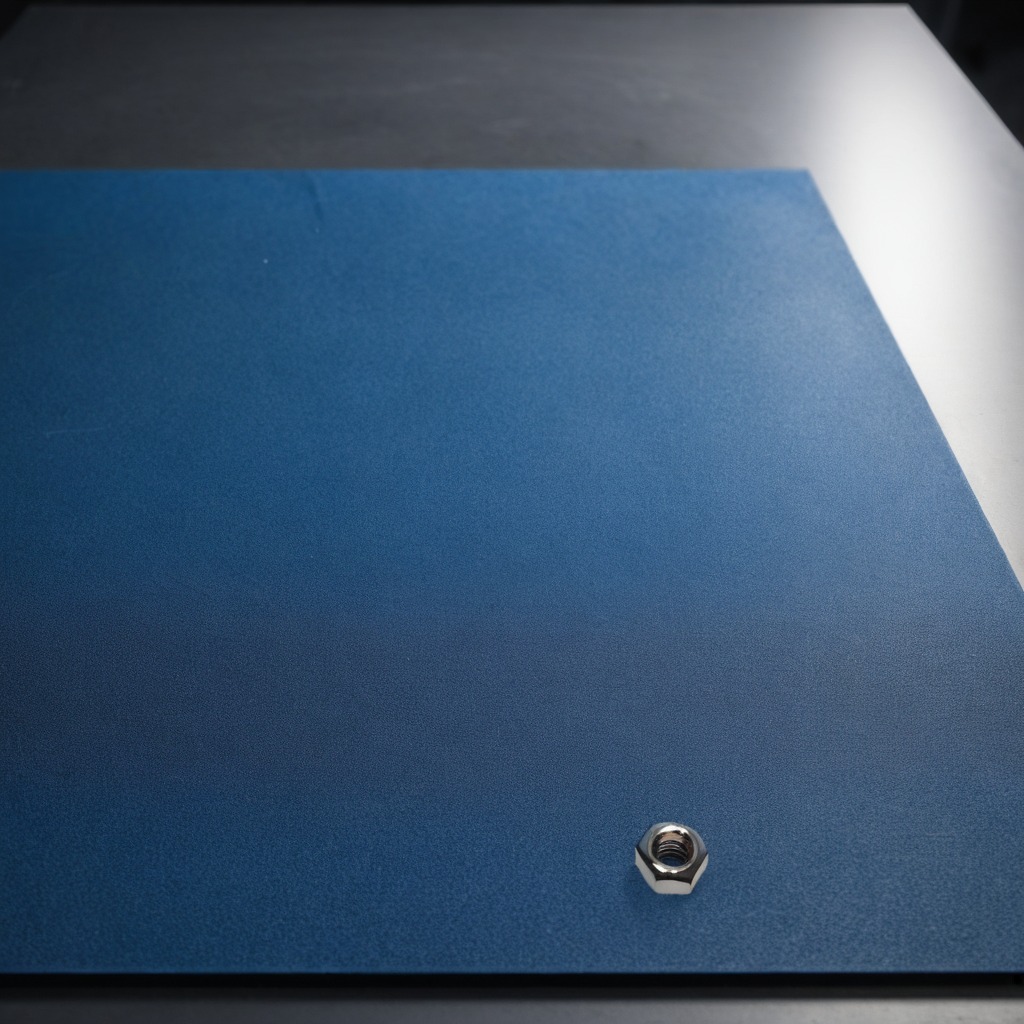
A metal nut is lying on a clean granite tabletop covered with a blue rubber mat inside a workshop under bright overhead lighting crisp shadows high clarity worn but beneath the mat.